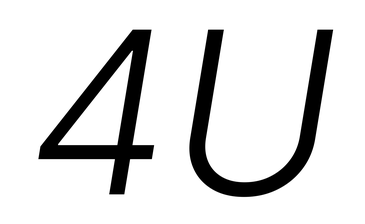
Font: Inter-Italic_Light_Italic